Field crop: maize
Growth stage: 2
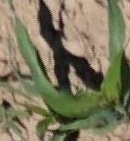
Species: maize